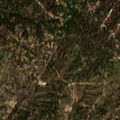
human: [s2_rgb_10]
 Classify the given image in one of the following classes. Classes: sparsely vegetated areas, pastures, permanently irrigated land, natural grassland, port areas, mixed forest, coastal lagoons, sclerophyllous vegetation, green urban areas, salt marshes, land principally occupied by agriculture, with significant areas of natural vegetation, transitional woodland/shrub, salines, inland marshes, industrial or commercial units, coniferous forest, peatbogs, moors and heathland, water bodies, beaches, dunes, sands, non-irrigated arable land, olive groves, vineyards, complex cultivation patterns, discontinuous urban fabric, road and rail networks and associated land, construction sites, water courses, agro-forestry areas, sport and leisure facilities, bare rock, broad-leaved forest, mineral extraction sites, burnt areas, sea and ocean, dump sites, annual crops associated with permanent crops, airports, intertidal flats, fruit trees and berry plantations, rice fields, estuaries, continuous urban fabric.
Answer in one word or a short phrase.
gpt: broad-leaved forest